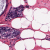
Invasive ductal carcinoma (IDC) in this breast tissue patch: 0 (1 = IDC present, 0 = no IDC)